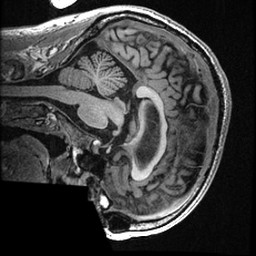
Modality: T1w
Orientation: sagittal
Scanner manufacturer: ge
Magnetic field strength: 3 T
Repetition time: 0.006736 s
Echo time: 0.002996 s